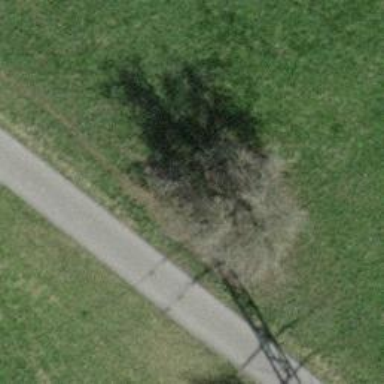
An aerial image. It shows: Urban tree adds touch of nature to the surroundings.